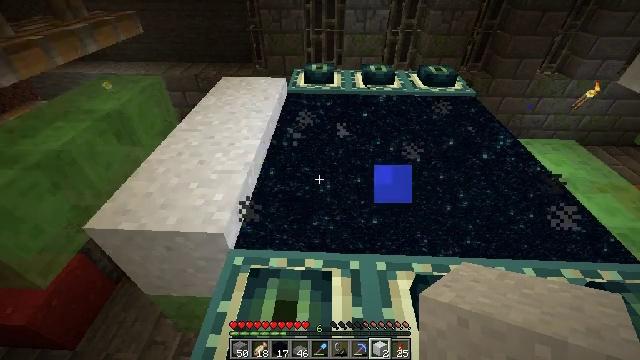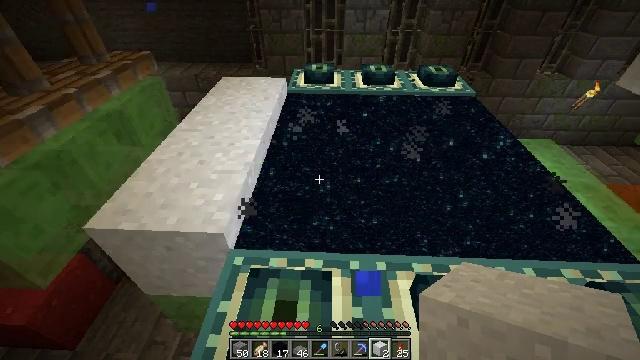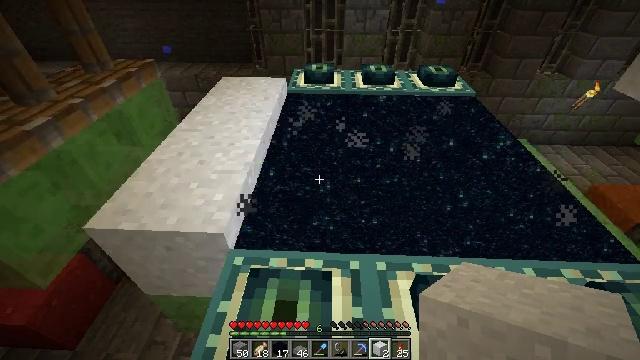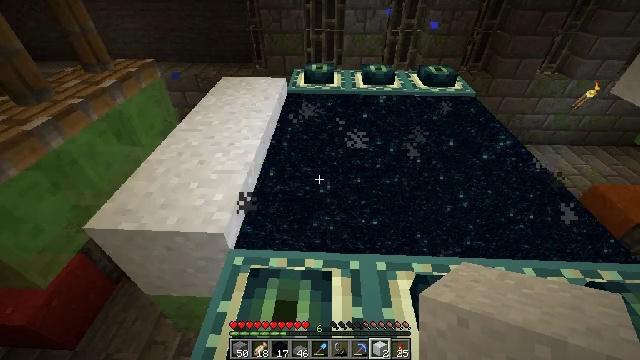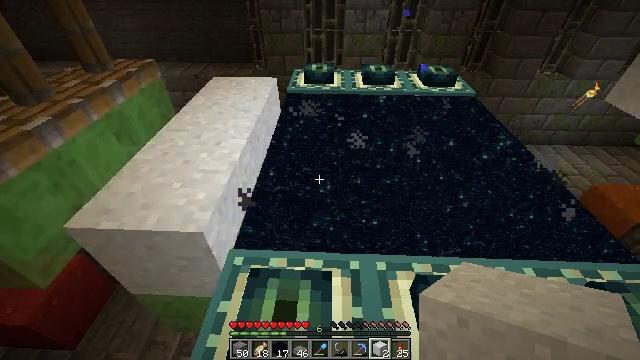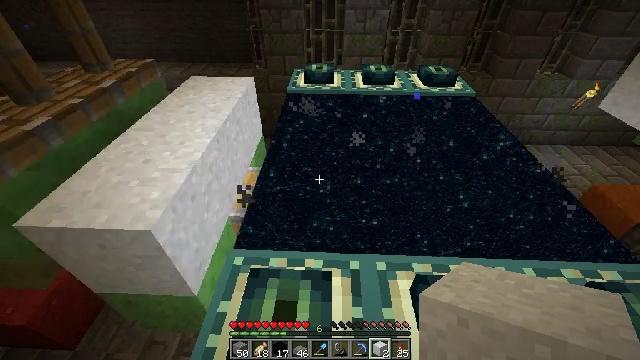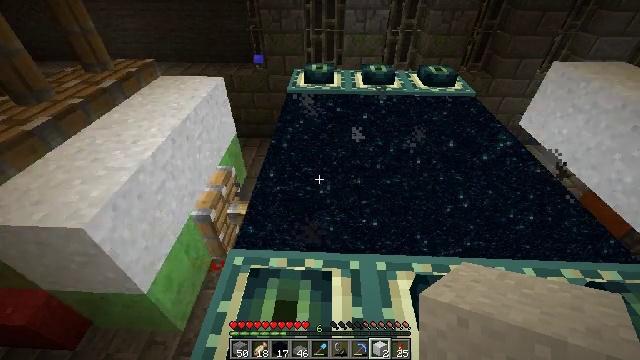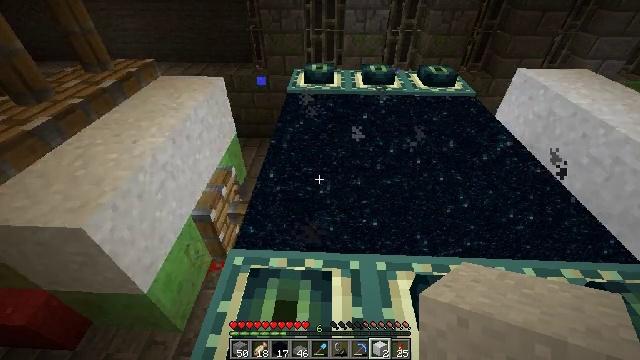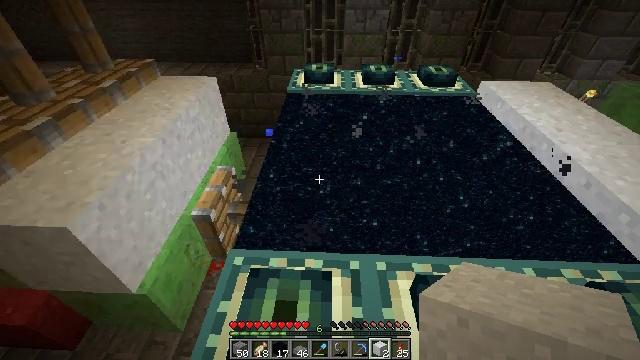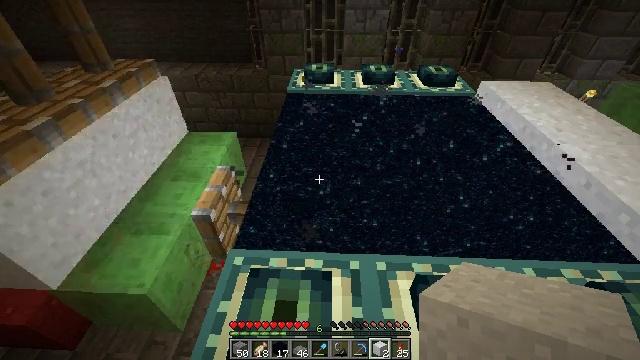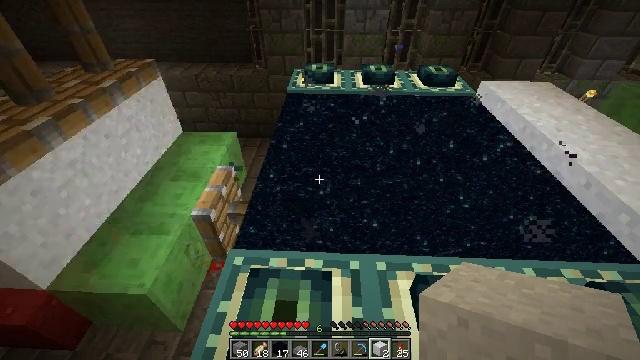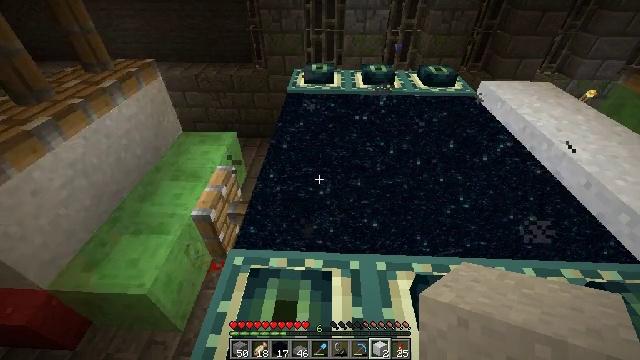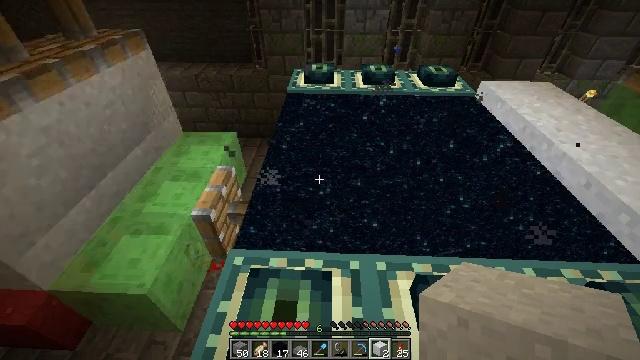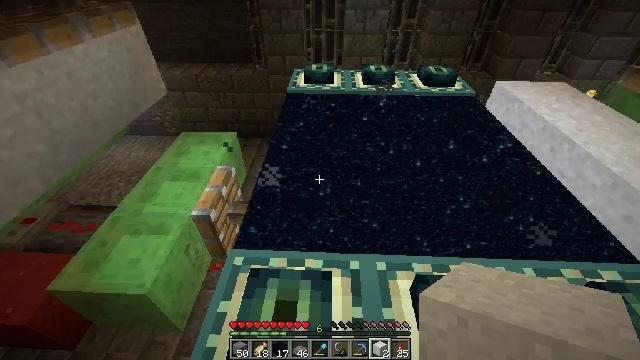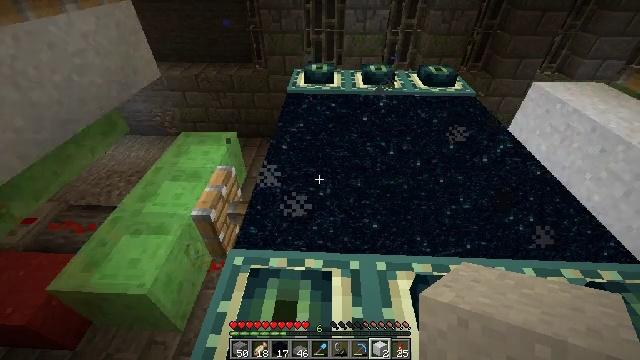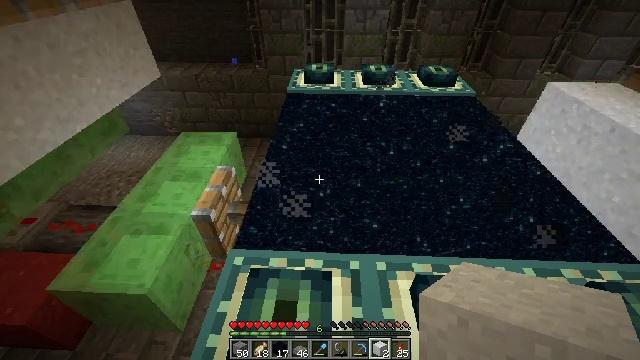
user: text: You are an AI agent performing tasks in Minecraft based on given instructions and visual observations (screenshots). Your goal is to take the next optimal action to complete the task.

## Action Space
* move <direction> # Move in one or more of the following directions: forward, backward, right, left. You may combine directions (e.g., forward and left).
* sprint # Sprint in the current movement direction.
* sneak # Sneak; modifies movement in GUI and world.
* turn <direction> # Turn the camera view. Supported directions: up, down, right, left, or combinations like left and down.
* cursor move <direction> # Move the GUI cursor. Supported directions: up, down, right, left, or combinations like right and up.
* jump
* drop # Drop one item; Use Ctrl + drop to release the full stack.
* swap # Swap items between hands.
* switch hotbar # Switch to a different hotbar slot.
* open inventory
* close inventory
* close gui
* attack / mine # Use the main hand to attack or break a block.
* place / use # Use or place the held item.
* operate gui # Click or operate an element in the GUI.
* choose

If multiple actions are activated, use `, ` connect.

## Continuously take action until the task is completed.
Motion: motion action
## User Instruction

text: Gather white concrete powder from the structure.
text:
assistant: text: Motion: no_op
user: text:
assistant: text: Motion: no_op
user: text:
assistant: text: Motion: no_op
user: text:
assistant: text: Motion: no_op
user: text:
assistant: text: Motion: no_op
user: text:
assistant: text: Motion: no_op
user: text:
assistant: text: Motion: no_op
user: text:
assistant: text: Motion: no_op
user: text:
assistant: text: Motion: no_op
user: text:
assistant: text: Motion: no_op
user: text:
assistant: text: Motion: no_op
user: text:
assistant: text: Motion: no_op
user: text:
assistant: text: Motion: no_op
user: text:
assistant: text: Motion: no_op
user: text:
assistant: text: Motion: no_op
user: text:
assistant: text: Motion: no_op
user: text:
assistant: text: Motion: no_op
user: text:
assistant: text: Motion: no_op
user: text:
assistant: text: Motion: no_op
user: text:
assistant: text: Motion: no_op
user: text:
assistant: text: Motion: no_op
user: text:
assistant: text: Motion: no_op
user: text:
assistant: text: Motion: no_op
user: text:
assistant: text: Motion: no_op
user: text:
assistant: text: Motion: no_op
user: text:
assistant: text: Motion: no_op
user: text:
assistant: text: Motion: no_op
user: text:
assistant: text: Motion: no_op
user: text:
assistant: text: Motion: no_op
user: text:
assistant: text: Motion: no_op